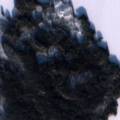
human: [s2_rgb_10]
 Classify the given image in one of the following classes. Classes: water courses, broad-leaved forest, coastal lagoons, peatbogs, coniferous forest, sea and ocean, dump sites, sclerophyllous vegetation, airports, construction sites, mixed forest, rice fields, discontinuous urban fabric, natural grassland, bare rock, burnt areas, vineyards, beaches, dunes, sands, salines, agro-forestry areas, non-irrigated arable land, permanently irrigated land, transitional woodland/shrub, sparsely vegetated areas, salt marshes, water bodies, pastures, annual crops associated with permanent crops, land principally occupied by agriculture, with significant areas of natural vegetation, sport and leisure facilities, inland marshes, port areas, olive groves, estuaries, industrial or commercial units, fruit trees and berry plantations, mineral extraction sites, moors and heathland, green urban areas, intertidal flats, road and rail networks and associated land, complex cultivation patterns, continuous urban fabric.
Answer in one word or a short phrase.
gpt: coniferous forest, mixed forest, water bodies